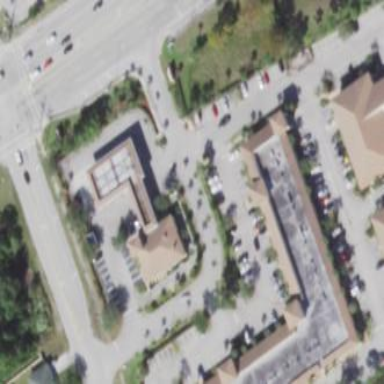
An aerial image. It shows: Retail building.